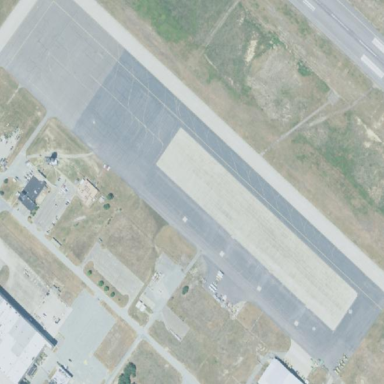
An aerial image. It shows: Apron at the airport with asphalt surface.